Interaction volume radius: 5 \u00c5
Interaction volume height: 25 \u00c5
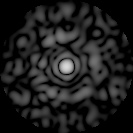
Disorder parameter: 0.8417